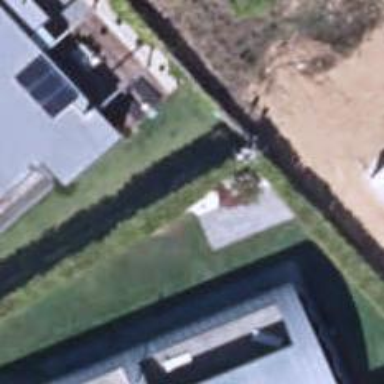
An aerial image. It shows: Fence is in the image.